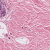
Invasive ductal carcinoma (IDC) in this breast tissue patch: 0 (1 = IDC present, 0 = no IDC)